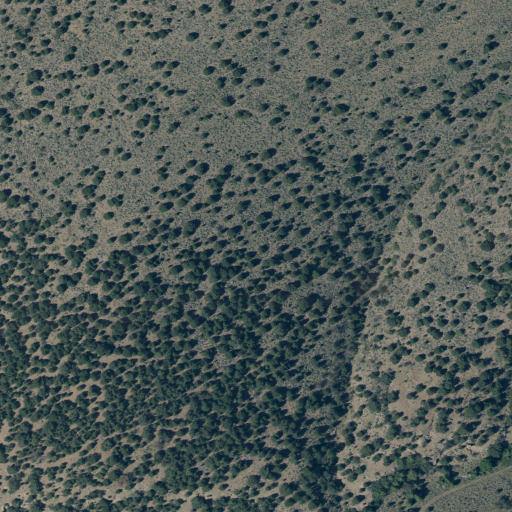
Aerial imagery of mountain in Utah named Paradise containing evergreen forest and shrub